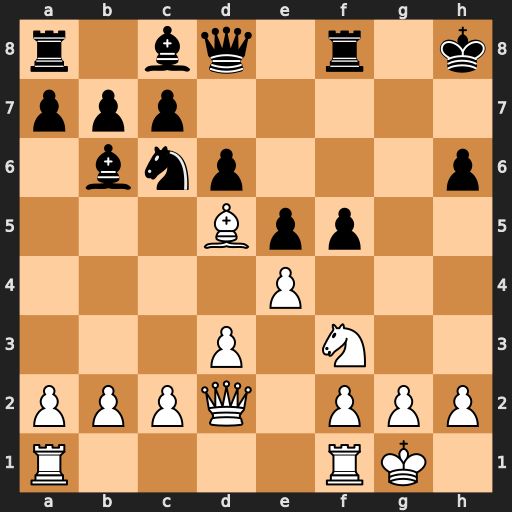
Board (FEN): r1bq1r1k/ppp5/1bnp3p/3Bpp2/4P3/3P1N2/PPPQ1PPP/R4RK1
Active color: w
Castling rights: -
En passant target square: -
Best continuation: Qxh6#